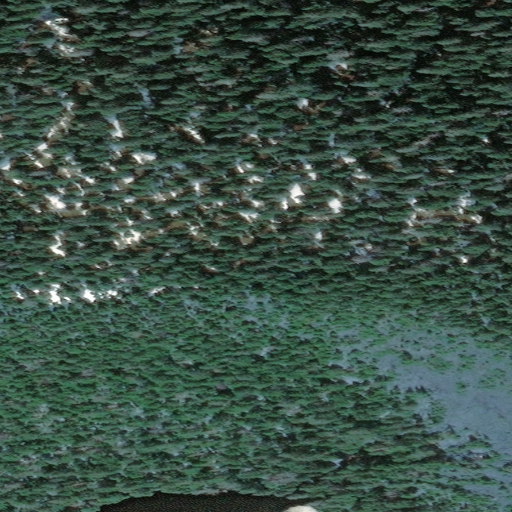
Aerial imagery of mountain in Alaska named Shell Mountain containing only unknown